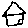
Label: house